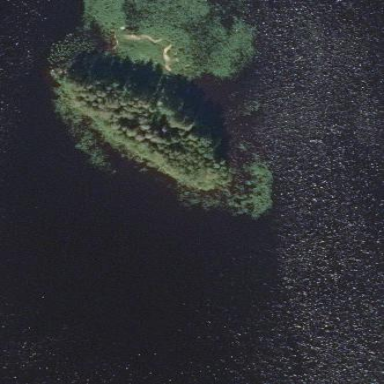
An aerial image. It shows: Islet surrounded by woodland.